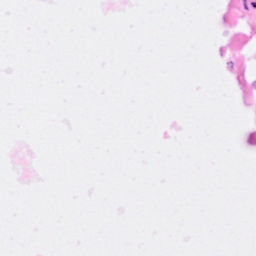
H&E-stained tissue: Breast